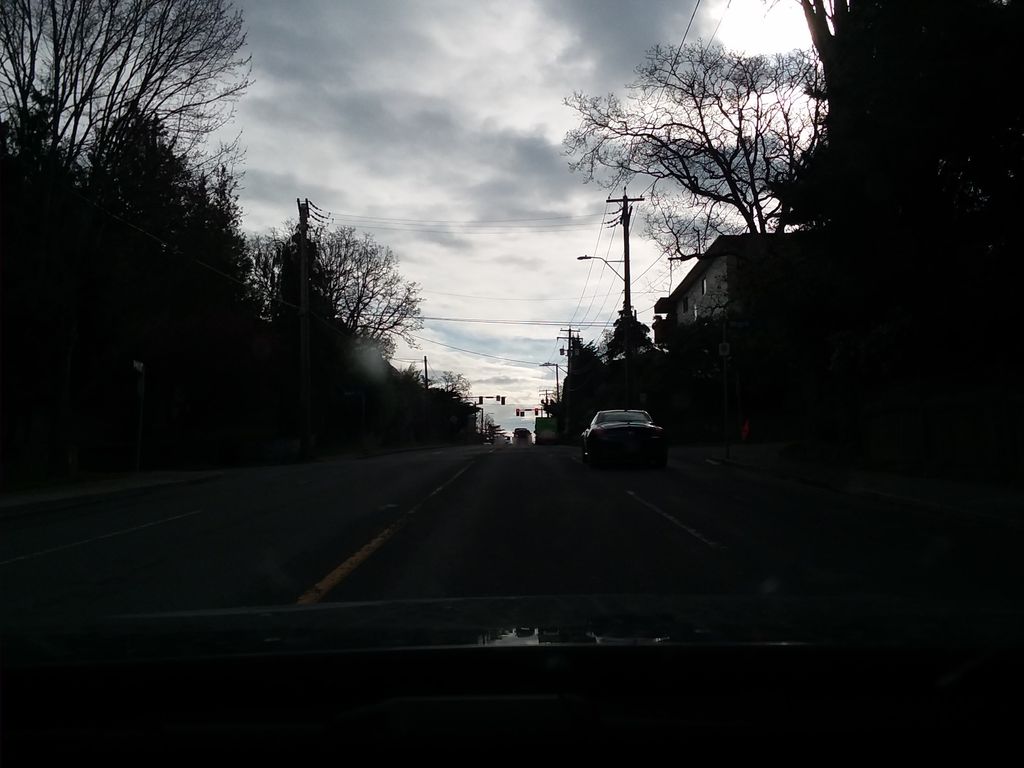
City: victoria